Current action and preconditions to check: trajectory_clear

Your task: For each precondition in the list above, predict whether it will hold at this action.

Consider the current scene as observed from the mobile robot's camera, and analyze the predicted future states of all dynamic agents (e.g., people, animals, vehicles, or any moving entities) within the NEXT SECOND.

IMPORTANT: Only answer "very likely" if you are absolutely certain—based on strong, clear evidence—that a dynamic agent will violate the precondition in the predicted future state. Do NOT answer "very likely" for unlikely, ambiguous, or low-probability risks.

Ask yourself for each precondition: Is there a high probability, with clear and convincing evidence, that the predicted future states of any dynamic agent will interfere with the predicted future state of the currently executing action within the NEXT SECOND, causing that precondition to fail?

Assess the risk level based on these predictions. Use "likely" or "very likely" if motions create a clear risk of interference.

Use "neutral" or "improbable" if agents are nearby but their predicted paths are clearly diverging or non-conflicting.

Failure Risk Categories: "very improbable", "improbable", "neutral", "likely", "very likely"

Answer Format: Output ONLY the probability_of_failure value from these categories: "very improbable", "improbable", "neutral", "likely", "very likely"

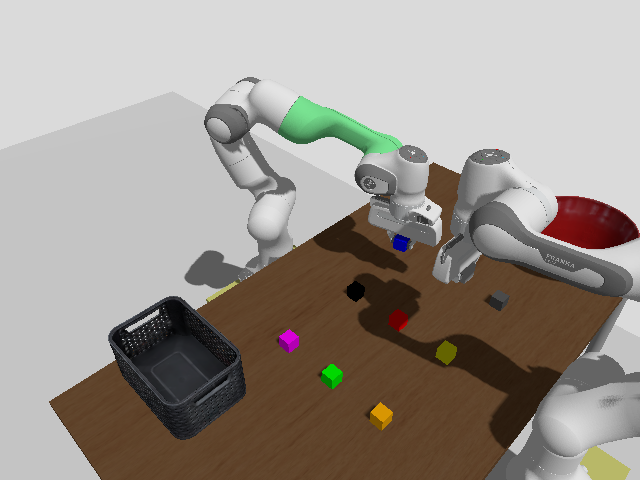

Answer: improbable